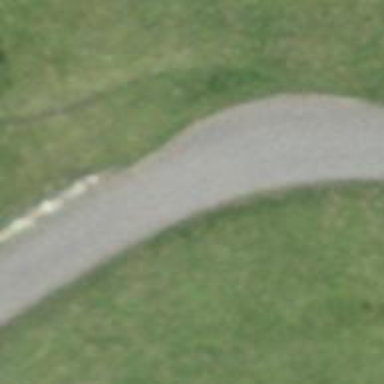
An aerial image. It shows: Passing place on the road.